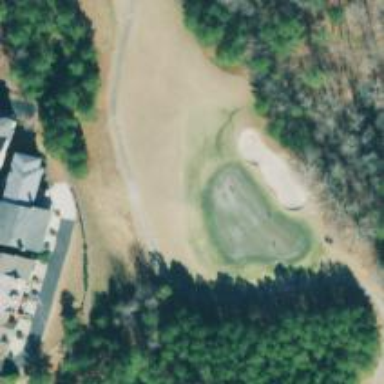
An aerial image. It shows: Grassy area designated as golf fairway.